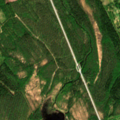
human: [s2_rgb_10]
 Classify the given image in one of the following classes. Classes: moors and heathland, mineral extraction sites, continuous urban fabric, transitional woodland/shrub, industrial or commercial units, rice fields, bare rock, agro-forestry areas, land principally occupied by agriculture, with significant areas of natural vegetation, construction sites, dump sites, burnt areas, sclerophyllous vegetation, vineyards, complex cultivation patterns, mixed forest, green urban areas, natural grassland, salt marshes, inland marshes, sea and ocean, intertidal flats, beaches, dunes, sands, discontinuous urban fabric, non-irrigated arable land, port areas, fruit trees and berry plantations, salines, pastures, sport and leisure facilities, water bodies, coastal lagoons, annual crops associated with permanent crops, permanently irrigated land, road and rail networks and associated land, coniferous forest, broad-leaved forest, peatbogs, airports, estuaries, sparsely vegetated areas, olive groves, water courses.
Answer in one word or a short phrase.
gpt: coniferous forest, mixed forest, transitional woodland/shrub, water bodies